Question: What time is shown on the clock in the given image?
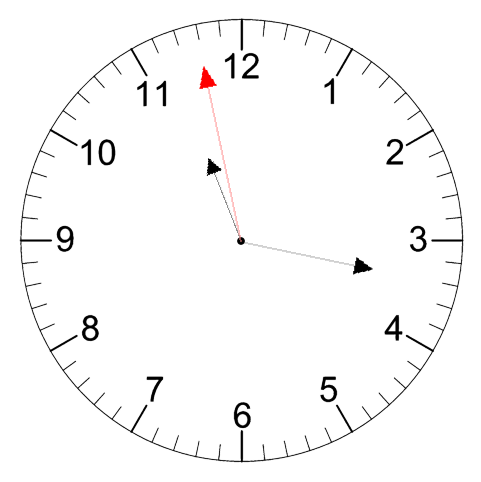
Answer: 11:16:58